I will show an image sequence of human cooking. I have annotated the images with numbered circles. Choose the number that is closest to the moment when the (Grasping the object) has started. You are a five-time world champion in this game. Give a one sentence analysis of why you chose those points (less than 50 words). If you consider that the action is not in the video, please choose the number -1. Provide your answer at the end in a json file of this format: {"points": []}
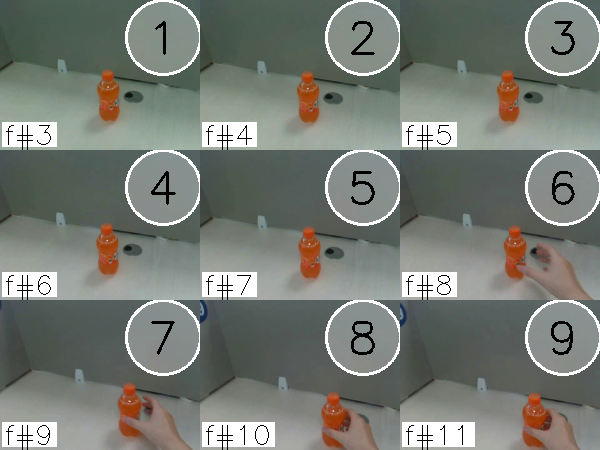
Frame 8 shows the clearest moment of hand-object contact.
{"points": [8]}